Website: macys
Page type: cart
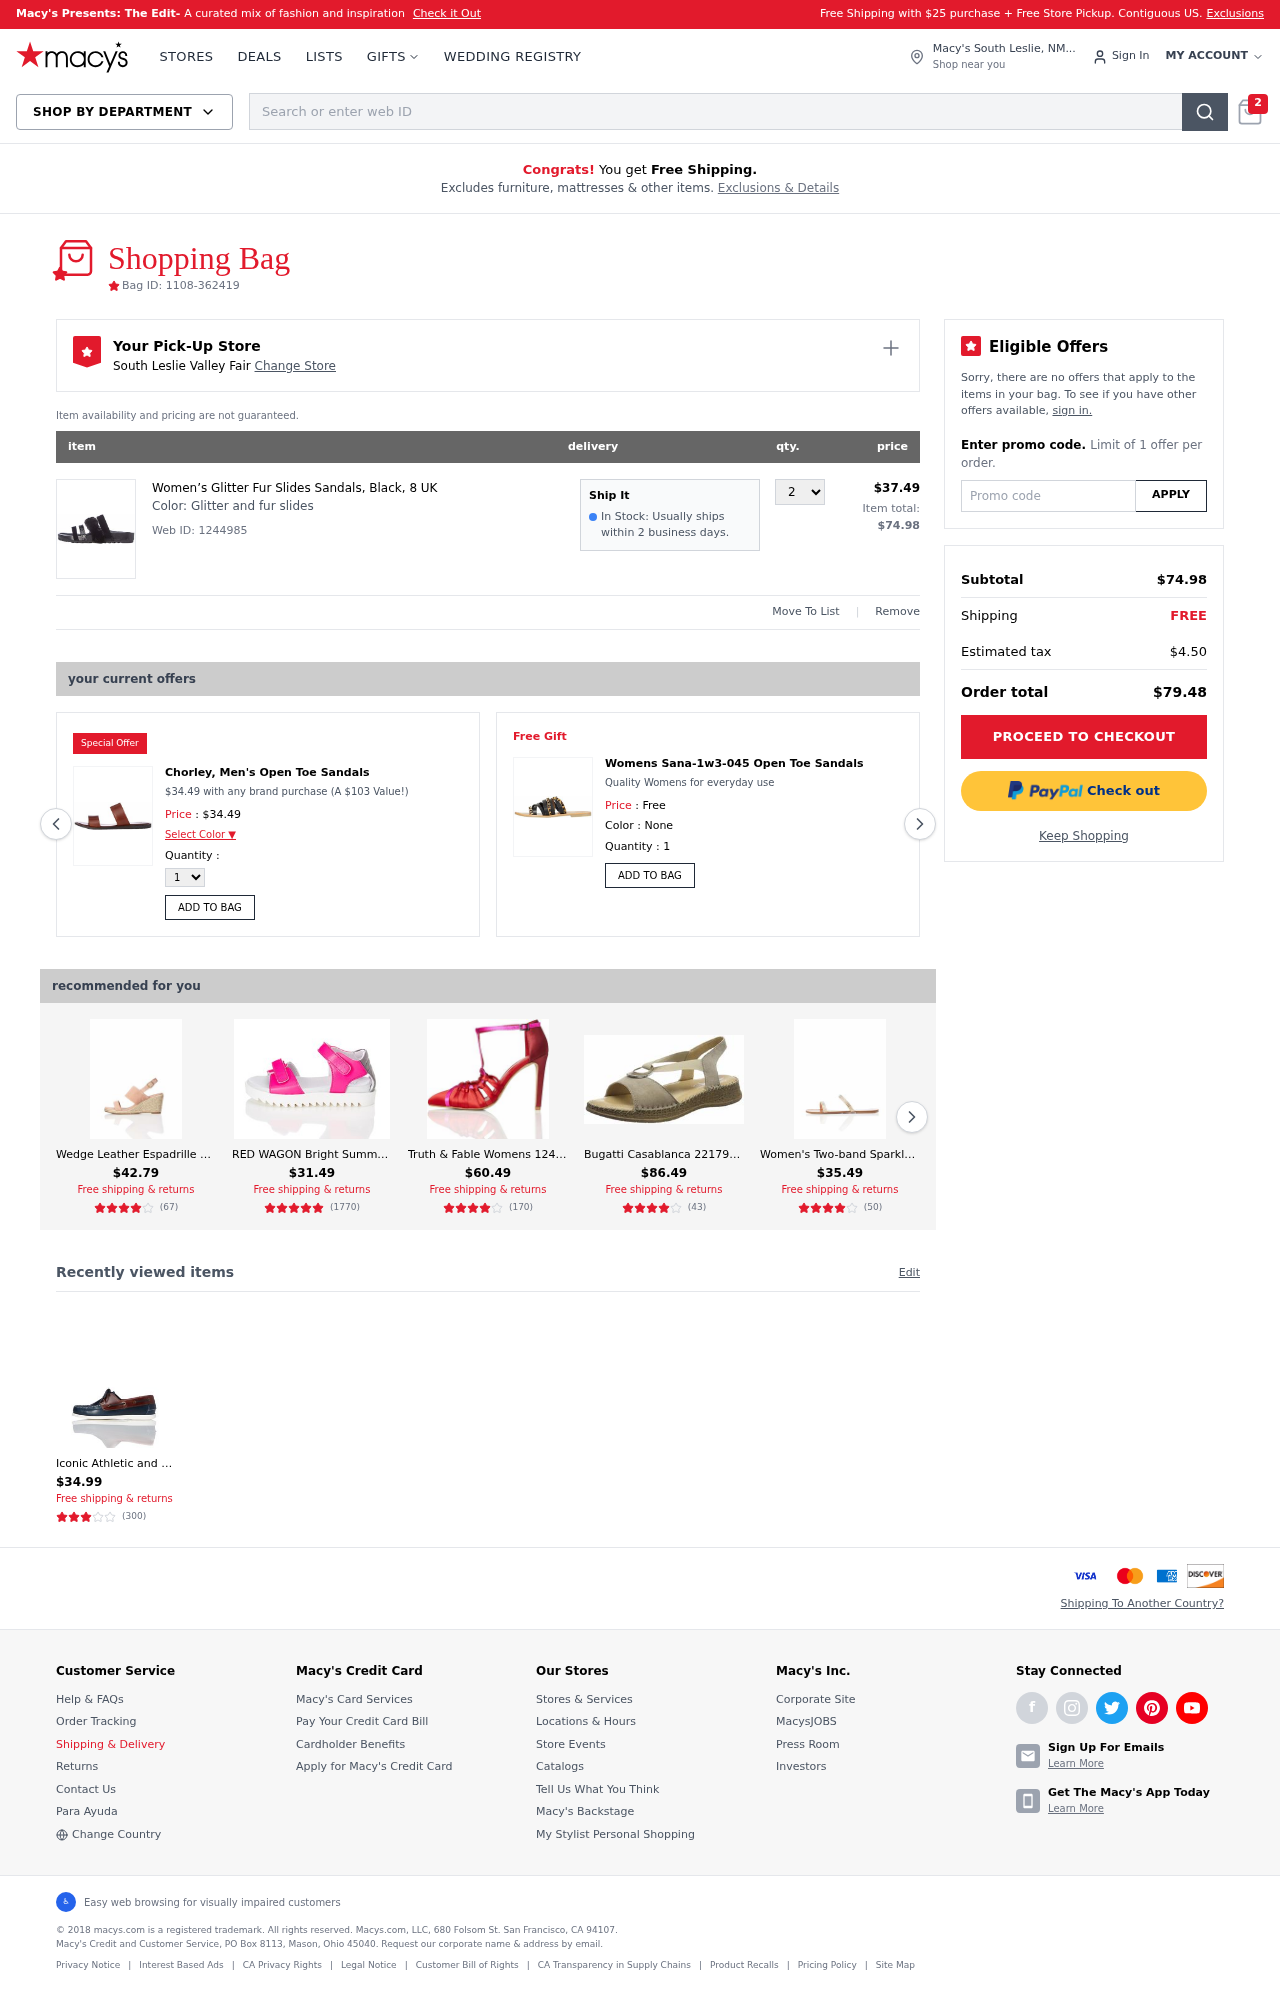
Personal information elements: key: PII_CITY
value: South Leslie Valley Fair Change Store
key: PII_CITY_STATE
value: South Leslie, NM
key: PII_PROMO_CODE
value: SAVE96
Product elements: key: PRODUCT1_DESC
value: Glitter and fur slides
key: PRODUCT1_NAME
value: Women’s Glitter Fur Slides Sandals, Black, 8 UK
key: PRODUCT1_PRICE
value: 37.49
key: PRODUCT1_QUANTITY
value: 2
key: PRODUCT2_NAME
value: Chorley, Men's Open Toe Sandals
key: PRODUCT2_PRICE
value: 34.49
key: PRODUCT3_DESC
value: Quality Womens for everyday use
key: PRODUCT3_NAME
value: Womens Sana-1w3-045 Open Toe Sandals
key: PRODUCT4_NAME
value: Wedge Leather Espadrille Women's Peeptoe Sandals
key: PRODUCT4_NUM_RATINGS
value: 67
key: PRODUCT4_PRICE
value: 42.79
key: PRODUCT4_RATING
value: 4.2
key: PRODUCT5_NAME
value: RED WAGON Bright Summer Velcro Strap, Girls’ Ankle Strap Sandals
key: PRODUCT5_NUM_RATINGS
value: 1770
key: PRODUCT5_PRICE
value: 31.49
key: PRODUCT5_RATING
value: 4.6
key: PRODUCT6_NAME
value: Truth & Fable Womens 124014 Ankle Strap Sandals
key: PRODUCT6_NUM_RATINGS
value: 170
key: PRODUCT6_PRICE
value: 60.49
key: PRODUCT6_RATING
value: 3.8
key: PRODUCT7_NAME
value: Bugatti Casablanca 2217914, Women’s Ankle Strap Sandals
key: PRODUCT7_NUM_RATINGS
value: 43
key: PRODUCT7_PRICE
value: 86.49
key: PRODUCT7_RATING
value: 3.6
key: PRODUCT8_NAME
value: Women's Two-band Sparkly Open-Toe Flat Sandals Brown Sand), US 9
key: PRODUCT8_NUM_RATINGS
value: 50
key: PRODUCT8_PRICE
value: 35.49
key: PRODUCT8_RATING
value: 4.1
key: PRODUCT9_NAME
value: Iconic Athletic and Outdoor Sandals
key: PRODUCT9_NUM_RATINGS
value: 300
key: PRODUCT9_PRICE
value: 34.99
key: PRODUCT9_RATING
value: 3.2
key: PRODUCT2_DESC
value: $34.49 with any brand purchase (A $103 Value!)
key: PRODUCT1_WEB_ID
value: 1244985
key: PRODUCT1_TOTAL
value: $74.98
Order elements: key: ORDER_NUM_ITEMS
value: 2
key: ORDER_ID
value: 1108-362419
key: ORDER_SUBTOTAL
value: $74.98
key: ORDER_TAX
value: $4.50
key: ORDER_TOTAL
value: $79.48
Search elements: key: HEADER_SEARCH
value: Search or enter web ID